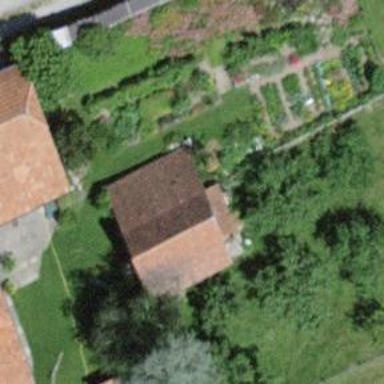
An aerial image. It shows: Barn.